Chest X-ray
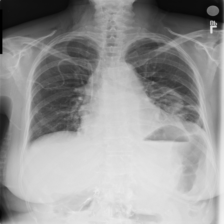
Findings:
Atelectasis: positive
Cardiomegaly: negative
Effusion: positive
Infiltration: negative
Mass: negative
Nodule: negative
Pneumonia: negative
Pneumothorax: negative
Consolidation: positive
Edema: negative
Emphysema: positive
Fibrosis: negative
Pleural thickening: negative
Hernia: negative